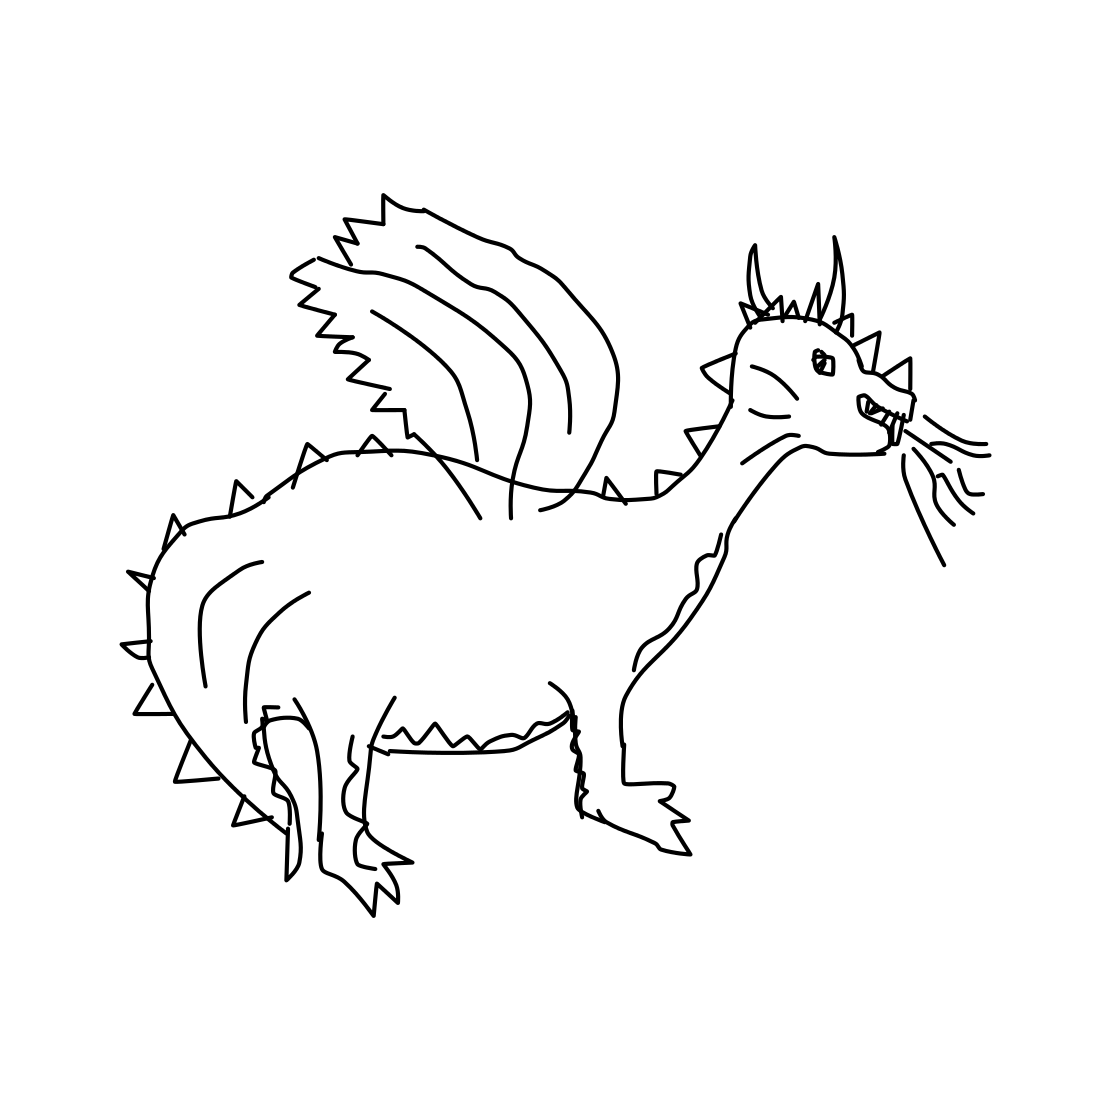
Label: dragon